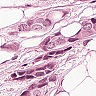
Metastatic tissue present: yes